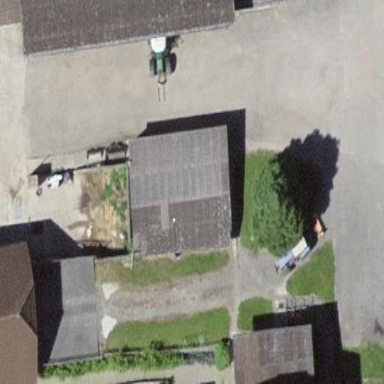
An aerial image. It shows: Rural barn.